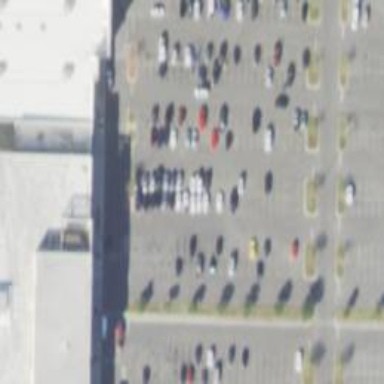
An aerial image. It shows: Parking space.